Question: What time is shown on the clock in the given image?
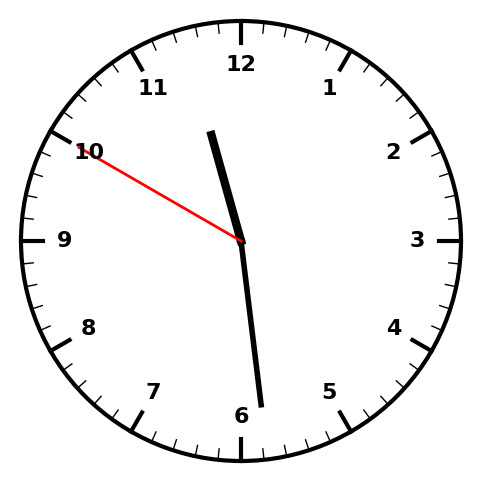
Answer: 11:28:50